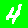
Digit: 4